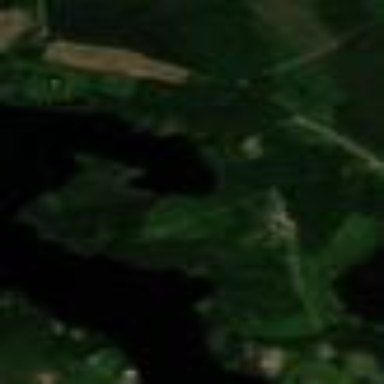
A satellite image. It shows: Forest area.